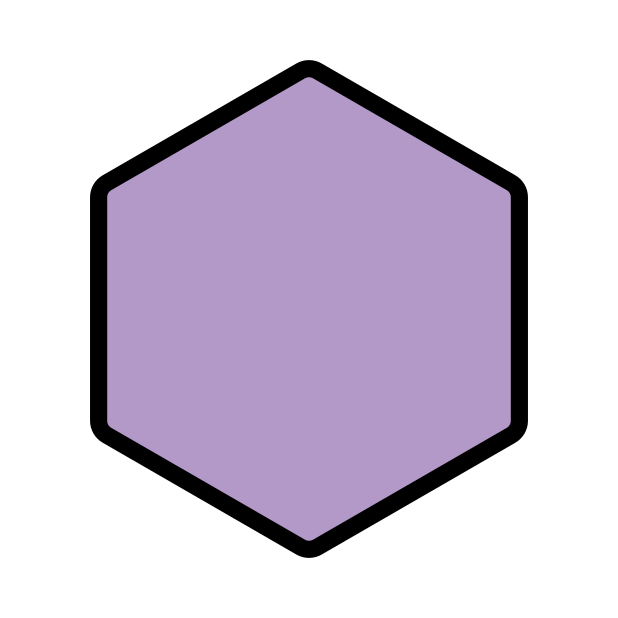
purple hexagon